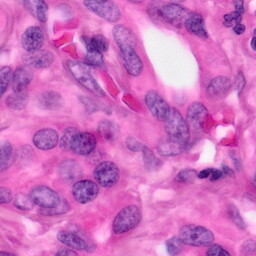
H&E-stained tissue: Pancreatic